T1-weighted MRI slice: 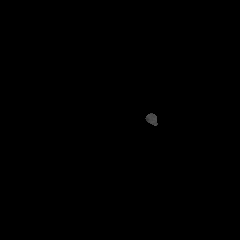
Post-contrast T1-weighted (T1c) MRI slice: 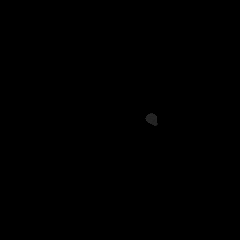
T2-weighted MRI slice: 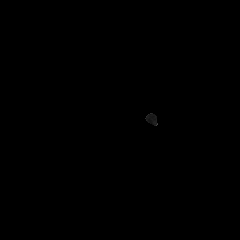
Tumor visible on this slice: no